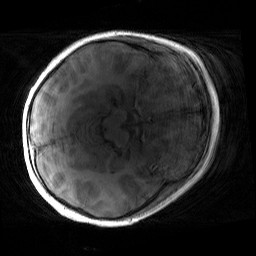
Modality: T1w
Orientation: axial
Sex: male
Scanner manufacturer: siemens
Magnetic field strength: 3 T
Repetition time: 1.9 s
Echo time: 0.00243 s